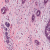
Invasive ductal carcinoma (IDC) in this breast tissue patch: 1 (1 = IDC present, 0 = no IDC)